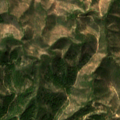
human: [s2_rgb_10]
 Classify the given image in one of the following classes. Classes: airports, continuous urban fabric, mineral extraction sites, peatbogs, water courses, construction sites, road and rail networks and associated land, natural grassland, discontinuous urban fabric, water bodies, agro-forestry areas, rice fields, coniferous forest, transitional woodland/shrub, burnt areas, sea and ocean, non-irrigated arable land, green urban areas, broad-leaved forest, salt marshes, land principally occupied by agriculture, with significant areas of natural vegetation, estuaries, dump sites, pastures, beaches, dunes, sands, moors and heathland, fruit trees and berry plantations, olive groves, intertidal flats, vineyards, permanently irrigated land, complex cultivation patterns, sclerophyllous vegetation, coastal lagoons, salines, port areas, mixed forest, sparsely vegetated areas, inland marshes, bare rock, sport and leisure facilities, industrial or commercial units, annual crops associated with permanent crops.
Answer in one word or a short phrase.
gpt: sclerophyllous vegetation, transitional woodland/shrub